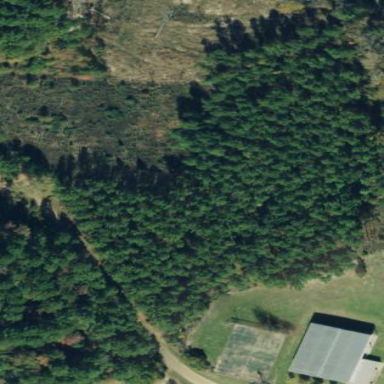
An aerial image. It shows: Evergreen forest with needle-leaved trees.